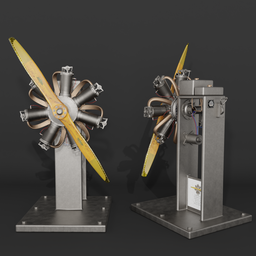
Label: mechanical